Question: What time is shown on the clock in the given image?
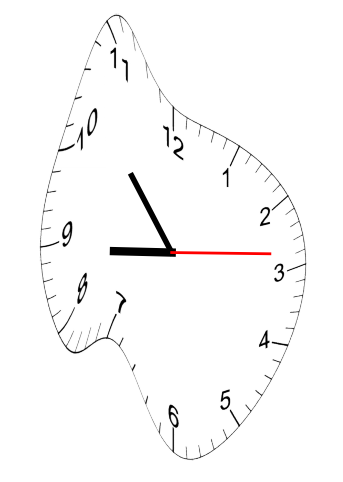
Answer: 08:53:14